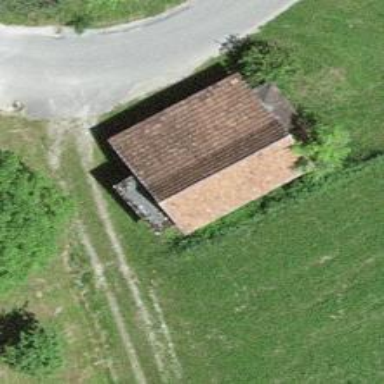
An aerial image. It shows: Rural barn.